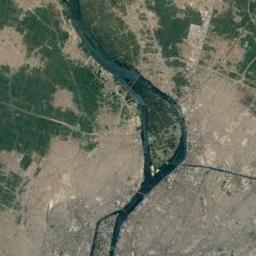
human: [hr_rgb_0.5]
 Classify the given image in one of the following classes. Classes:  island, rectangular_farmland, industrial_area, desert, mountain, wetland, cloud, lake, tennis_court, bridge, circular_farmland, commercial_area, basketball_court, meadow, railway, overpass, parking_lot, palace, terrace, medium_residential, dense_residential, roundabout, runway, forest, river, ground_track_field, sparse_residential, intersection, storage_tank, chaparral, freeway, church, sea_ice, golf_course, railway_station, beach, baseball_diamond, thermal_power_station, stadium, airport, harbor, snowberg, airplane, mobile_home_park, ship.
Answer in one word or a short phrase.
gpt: river